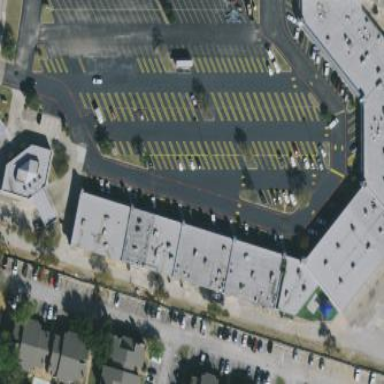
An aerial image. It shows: Retail building.